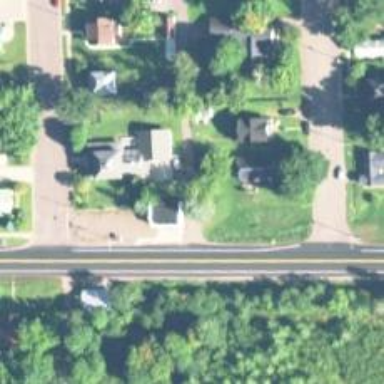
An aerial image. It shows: Alley classified as service road.